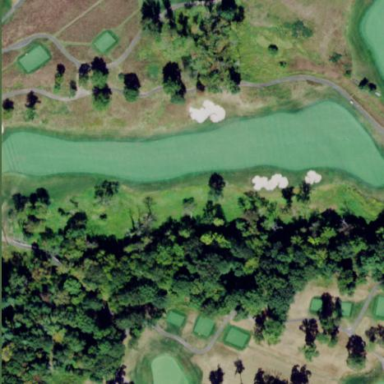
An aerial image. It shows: Rough area on grassy golf course.